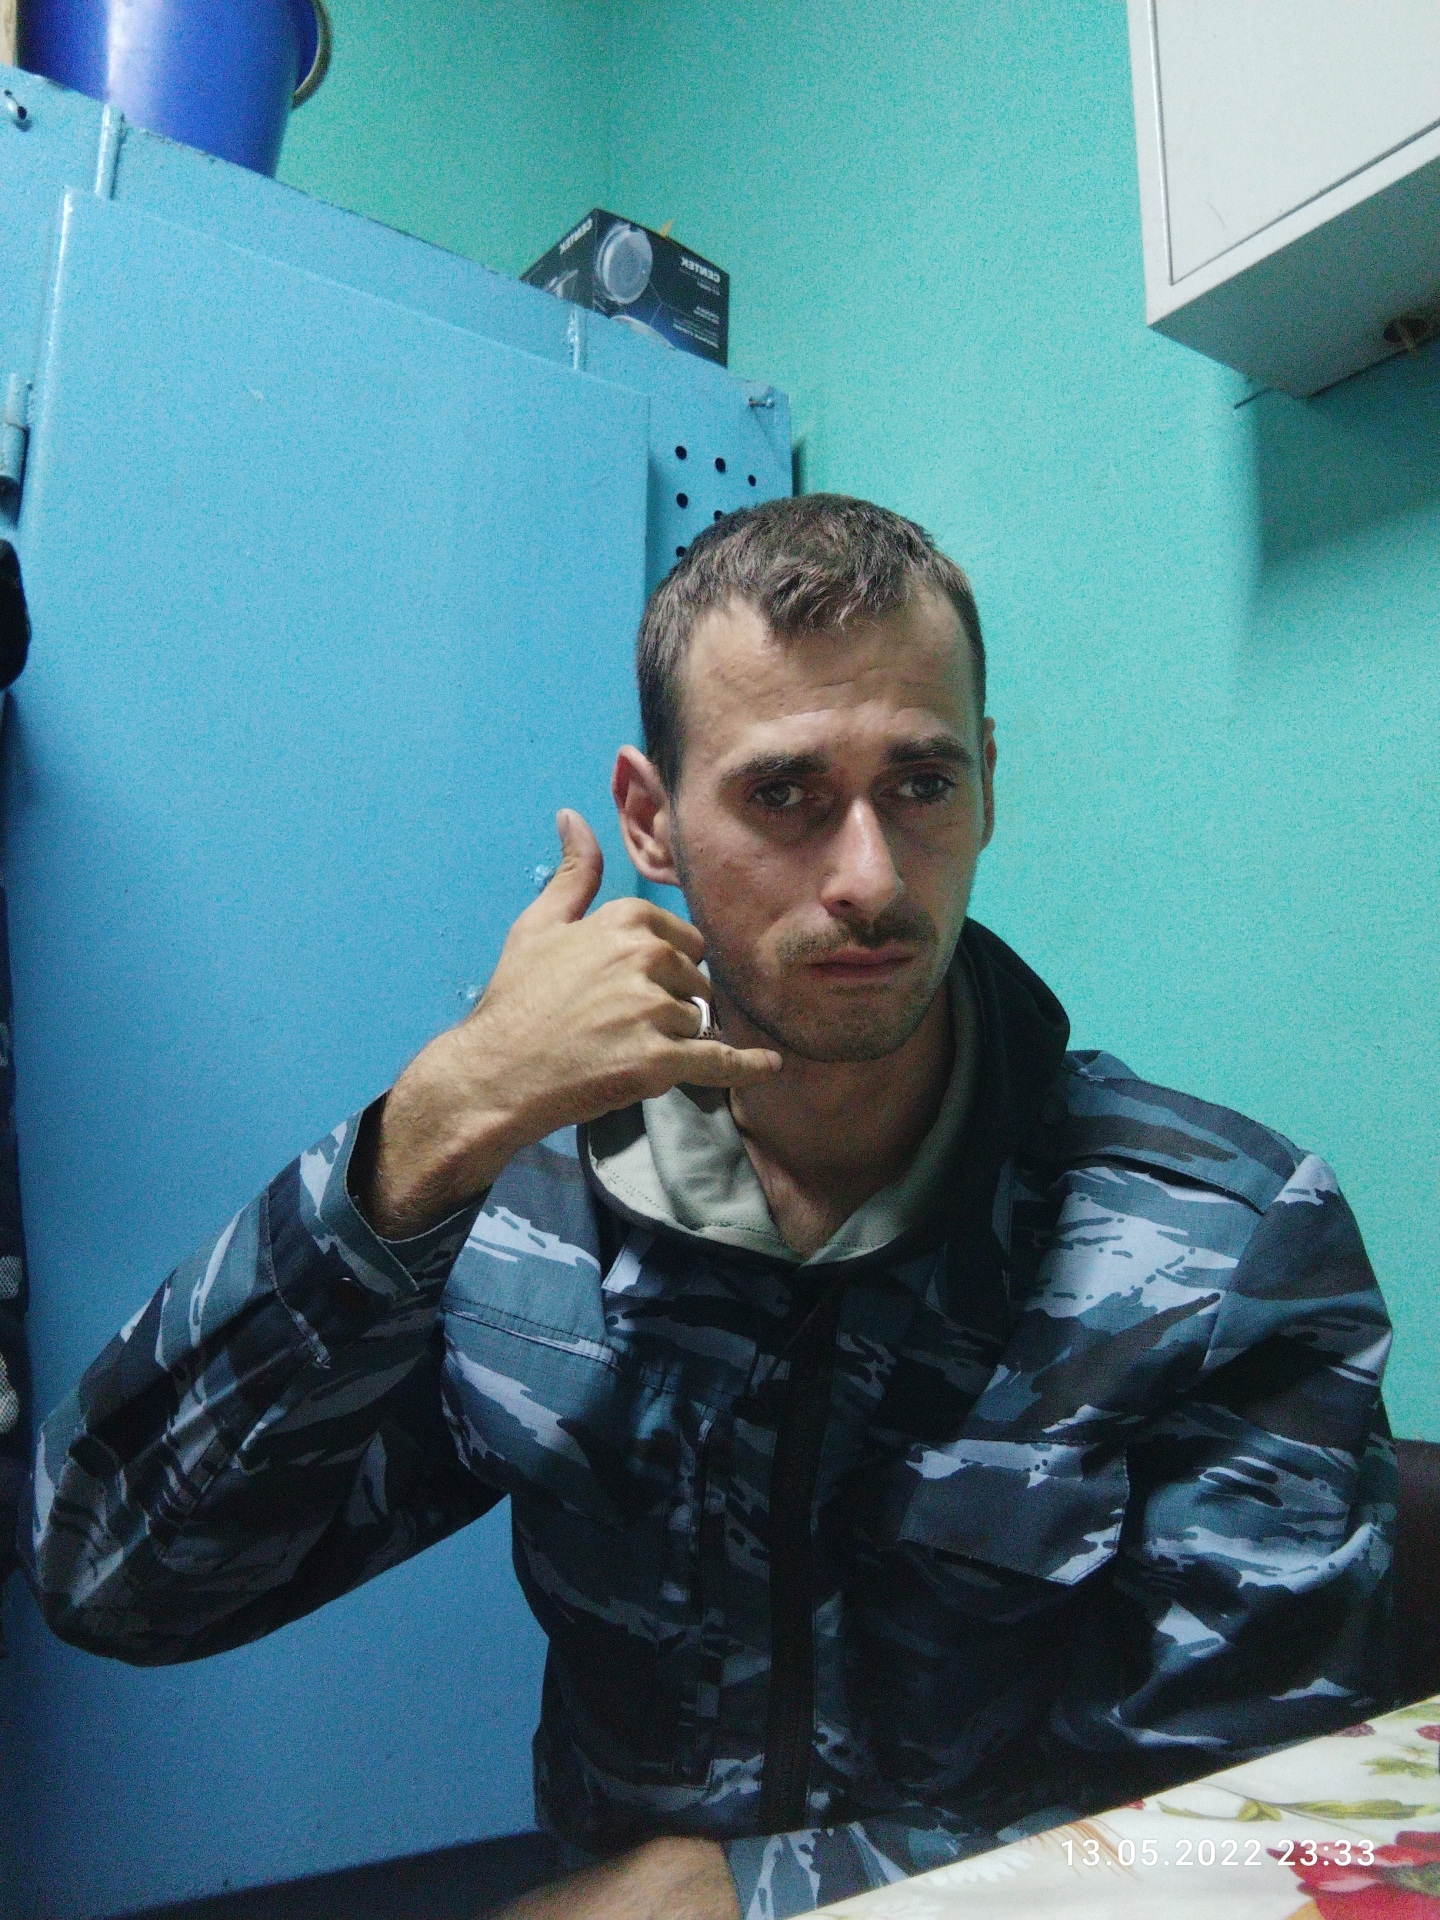
Label: noise